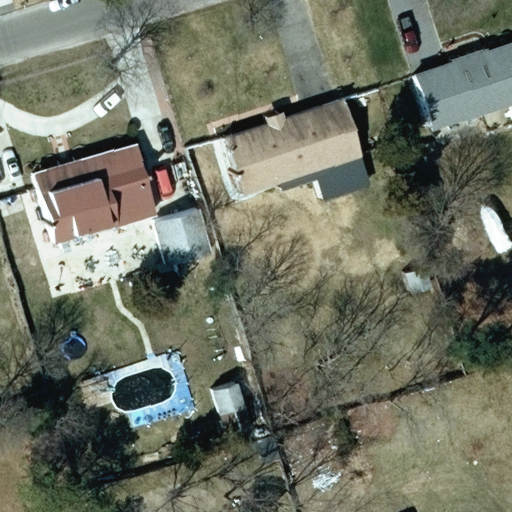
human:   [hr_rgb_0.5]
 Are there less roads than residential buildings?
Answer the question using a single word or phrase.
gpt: yes

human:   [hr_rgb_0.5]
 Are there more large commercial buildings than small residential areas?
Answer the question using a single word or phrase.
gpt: no

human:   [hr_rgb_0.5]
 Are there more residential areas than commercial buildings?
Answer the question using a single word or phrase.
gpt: yes

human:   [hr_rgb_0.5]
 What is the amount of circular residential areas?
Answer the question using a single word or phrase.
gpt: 0

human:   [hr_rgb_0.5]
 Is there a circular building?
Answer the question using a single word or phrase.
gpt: no

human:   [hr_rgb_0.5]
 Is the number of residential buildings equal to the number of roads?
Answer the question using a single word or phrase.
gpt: no

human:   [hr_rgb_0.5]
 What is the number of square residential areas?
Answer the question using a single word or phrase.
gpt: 0

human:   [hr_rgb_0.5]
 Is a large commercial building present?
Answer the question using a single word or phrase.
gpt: no

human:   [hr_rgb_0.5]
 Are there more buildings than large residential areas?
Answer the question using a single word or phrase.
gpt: yes

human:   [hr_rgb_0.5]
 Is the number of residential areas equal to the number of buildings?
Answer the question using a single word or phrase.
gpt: no

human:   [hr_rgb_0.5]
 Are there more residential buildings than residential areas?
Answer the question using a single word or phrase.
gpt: yes

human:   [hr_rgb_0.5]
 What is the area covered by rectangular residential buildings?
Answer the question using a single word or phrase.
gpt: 390m2

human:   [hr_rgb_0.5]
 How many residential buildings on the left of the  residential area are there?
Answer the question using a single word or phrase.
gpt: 1

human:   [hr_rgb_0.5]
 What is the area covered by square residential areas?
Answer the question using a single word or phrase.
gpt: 0m2

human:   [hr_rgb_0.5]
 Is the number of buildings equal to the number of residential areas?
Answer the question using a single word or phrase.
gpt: no

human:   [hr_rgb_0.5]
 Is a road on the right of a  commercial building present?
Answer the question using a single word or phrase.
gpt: no

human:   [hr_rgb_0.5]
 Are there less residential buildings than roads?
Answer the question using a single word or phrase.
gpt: no

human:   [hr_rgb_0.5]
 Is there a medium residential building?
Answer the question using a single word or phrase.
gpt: yes

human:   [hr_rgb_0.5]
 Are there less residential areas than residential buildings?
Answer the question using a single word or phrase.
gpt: yes

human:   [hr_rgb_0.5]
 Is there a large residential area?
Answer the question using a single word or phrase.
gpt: yes

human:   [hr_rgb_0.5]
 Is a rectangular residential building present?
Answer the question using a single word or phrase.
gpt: yes

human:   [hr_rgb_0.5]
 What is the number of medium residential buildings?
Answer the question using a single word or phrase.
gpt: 2

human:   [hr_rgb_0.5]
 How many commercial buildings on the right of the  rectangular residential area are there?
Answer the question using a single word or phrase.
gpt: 0

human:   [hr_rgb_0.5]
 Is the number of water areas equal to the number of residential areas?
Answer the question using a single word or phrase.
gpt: no

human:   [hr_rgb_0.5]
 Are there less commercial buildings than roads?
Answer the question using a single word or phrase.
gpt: yes

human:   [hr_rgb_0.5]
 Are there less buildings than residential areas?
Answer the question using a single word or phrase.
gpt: no

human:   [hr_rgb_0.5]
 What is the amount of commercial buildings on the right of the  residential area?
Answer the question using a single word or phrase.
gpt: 0

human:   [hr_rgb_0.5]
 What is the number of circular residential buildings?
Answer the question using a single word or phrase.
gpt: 0

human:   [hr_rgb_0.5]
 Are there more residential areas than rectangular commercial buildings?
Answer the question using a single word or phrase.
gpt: yes

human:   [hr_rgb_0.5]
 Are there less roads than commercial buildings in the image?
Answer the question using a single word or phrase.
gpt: no

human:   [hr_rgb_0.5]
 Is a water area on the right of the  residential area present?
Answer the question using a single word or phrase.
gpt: no

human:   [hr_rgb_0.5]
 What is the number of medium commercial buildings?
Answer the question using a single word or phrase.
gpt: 0

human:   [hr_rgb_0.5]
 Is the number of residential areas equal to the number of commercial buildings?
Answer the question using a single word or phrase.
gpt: no

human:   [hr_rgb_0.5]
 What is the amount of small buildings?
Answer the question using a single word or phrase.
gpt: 2

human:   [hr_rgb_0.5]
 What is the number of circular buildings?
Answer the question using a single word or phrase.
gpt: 0

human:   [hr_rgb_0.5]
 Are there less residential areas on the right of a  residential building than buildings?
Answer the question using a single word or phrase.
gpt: yes